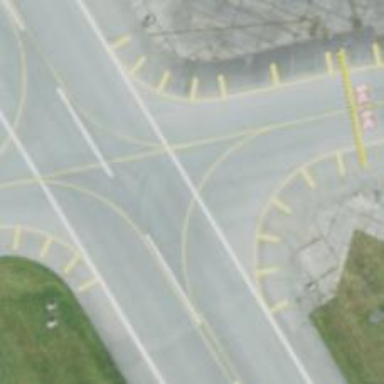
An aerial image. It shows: Image of taxiway at airport.